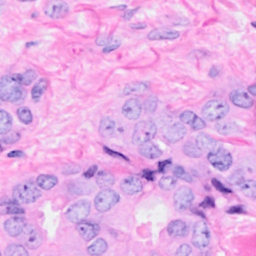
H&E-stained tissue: Breast